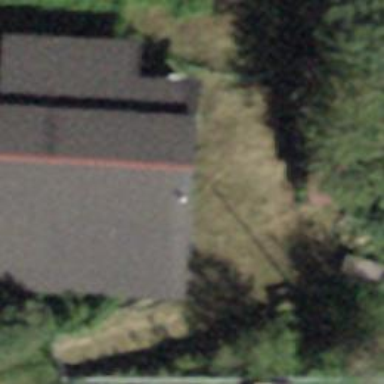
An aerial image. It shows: Cabin is depicted in the image.